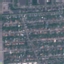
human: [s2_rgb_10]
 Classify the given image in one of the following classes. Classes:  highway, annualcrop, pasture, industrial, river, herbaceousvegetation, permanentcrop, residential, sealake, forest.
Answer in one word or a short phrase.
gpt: Residential